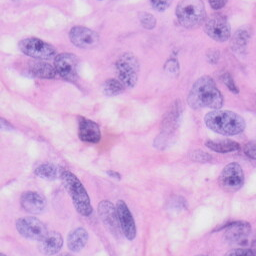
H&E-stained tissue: Skin